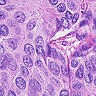
Metastatic tissue present: yes